Question: As I want to make a survey form like this.

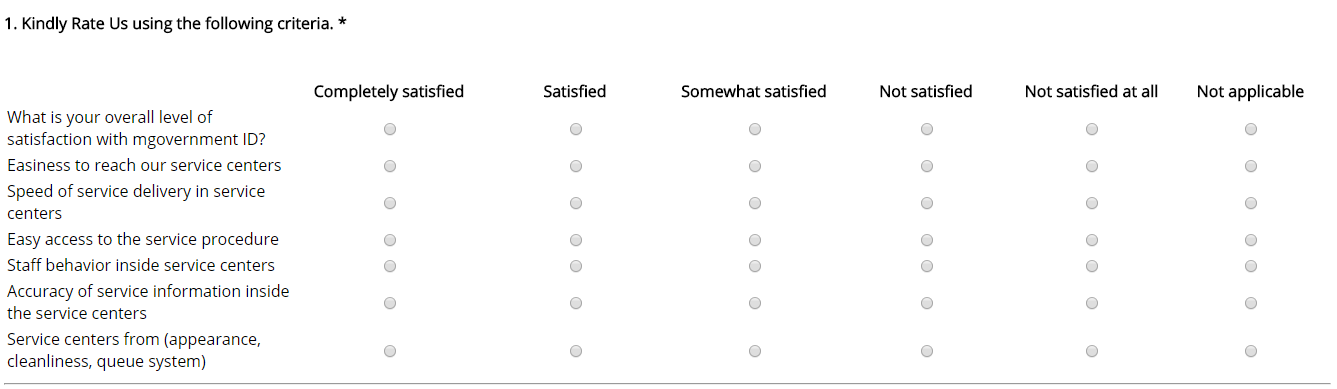
Answer: I can see how having the questions laid out on lines and the answers in columns makes sense in this case, but you can't create this exact layout right now just with Form Builder. For now, if using Form Builder, the values of the checkboxes will need to be repeated for each questions, as follows:
<URL>